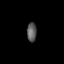
Tissue: prostate
Cell type: Endothelial cells
Senescence score: 0.6896
Nuclear area (px): 179
Mean DAPI intensity: 91.441